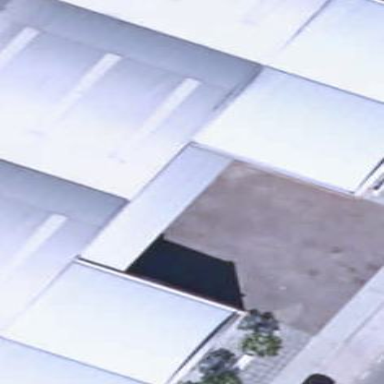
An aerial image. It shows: Industrial building.